Question: I have had this problem for a while now. Eclipse shows error when I import the project into Eclipse.
It was showing me many errors before, but I managed to get rid of some. I don't know how to get rid of this errors.
Below is the code for the activity.
'''
public class MainActivity extends SherlockFragmentActivity {
DrawerLayout mDrawerLayout;
ListView mDrawerList;
ActionBarDrawerToggle mDrawerToggle;
private CharSequence mDrawerTitle;
private CharSequence mTitle;
private String[] mPlanetTitles;
@Override
protected void onCreate(Bundle savedInstanceState) {
super.onCreate(savedInstanceState);
setContentView(R.layout.activity_main);
mTitle = mDrawerTitle = getTitle();
mPlanetTitles = getResources().getStringArray(R.array.planets_array);
mDrawerLayout = (DrawerLayout) findViewById(R.id.drawer_layout);
mDrawerList = (ListView) findViewById(R.id.left_drawer);
// set a custom shadow that overlays the main content when the drawer
// opens
mDrawerLayout.setDrawerShadow(R.drawable.drawer_shadow,
GravityCompat.START);
// set up the drawer's list view with items and click listener
mDrawerList.setAdapter(new ArrayAdapter<String>(this,
R.layout.drawer_list_item, mPlanetTitles));
mDrawerList.setOnItemClickListener(new DrawerItemClickListener());
// enable ActionBar app icon to behave as action to toggle nav drawer
getSupportActionBar().setDisplayHomeAsUpEnabled(true);
getSupportActionBar().setHomeButtonEnabled(true);
// ActionBarDrawerToggle ties together the the proper interactions
// between the sliding drawer and the action bar app icon
mDrawerToggle = new ActionBarDrawerToggle(this, /* host Activity */
mDrawerLayout, /* DrawerLayout object */
R.drawable.ic_drawer, /* nav drawer image to replace 'Up' caret */
R.string.drawer_open, /* "open drawer" description for accessibility */
R.string.drawer_close /* "close drawer" description for accessibility */
) {
public void onDrawerClosed(View view) {
getSupportActionBar().setTitle(mTitle);
invalidateOptionsMenu(); // creates call to
// onPrepareOptionsMenu()
}
public void onDrawerOpened(View drawerView) {
getSupportActionBar().setTitle(mDrawerTitle);
invalidateOptionsMenu(); // creates call to
// onPrepareOptionsMenu()
}
};
mDrawerLayout.setDrawerListener(mDrawerToggle);
if (savedInstanceState == null) {
selectItem(0);
}
}
@Override
public boolean onCreateOptionsMenu(com.actionbarsherlock.view.Menu menu) {
return super.onCreateOptionsMenu(menu);
}
@Override
public boolean onOptionsItemSelected(
com.actionbarsherlock.view.MenuItem item) {
switch (item.getItemId()) {
case android.R.id.home: {
if (mDrawerLayout.isDrawerOpen(mDrawerList)) {
mDrawerLayout.closeDrawer(mDrawerList);
} else {
mDrawerLayout.openDrawer(mDrawerList);
}
break;
}
case R.id.action_contact:
// QuickContactFragment dialog = new QuickContactFragment();
// dialog.show(getSupportFragmentManager(), "QuickContactFragment");
// return true;
}
return super.onOptionsItemSelected(item);
}
// The click listener for ListView in the navigation drawer
private class DrawerItemClickListener implements
ListView.OnItemClickListener {
@Override
public void onItemClick(AdapterView<?> parent, View view, int position,
long id) {
selectItem(position);
}
}
@Override
protected void onPostCreate(Bundle savedInstanceState) {
super.onPostCreate(savedInstanceState);
// Sync the toggle state after onRestoreInstanceState has occurred.
mDrawerToggle.syncState();
}
@Override
public void onConfigurationChanged(Configuration newConfig) {
super.onConfigurationChanged(newConfig);
// Pass any configuration change to the drawer toggles
mDrawerToggle.onConfigurationChanged(newConfig);
}
private void selectItem(int position) {
switch (position) {
case 0:
getSupportFragmentManager()
.beginTransaction()
.add(R.id.content,
PageSlidingTabStripFragment.newInstance(),
PageSlidingTabStripFragment.TAG).commit();
break;
default:
SherlockFragment fragment = new PlanetFragment();
Bundle args = new Bundle();
args.putInt(PlanetFragment.ARG_PLANET_NUMBER, position);
fragment.setArguments(args);
getSupportFragmentManager().beginTransaction()
.add(R.id.content, fragment).commit();
break;
}
mDrawerLayout.closeDrawer(mDrawerList);
}
'''
}
Any help is appreciated.
Thank you
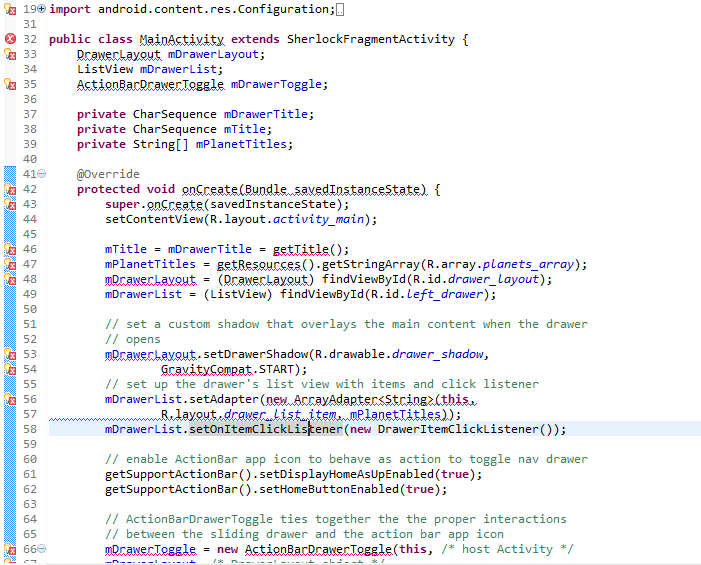
Answer: This wasn't really hard. I was getting error, because I have having error in my xml files.